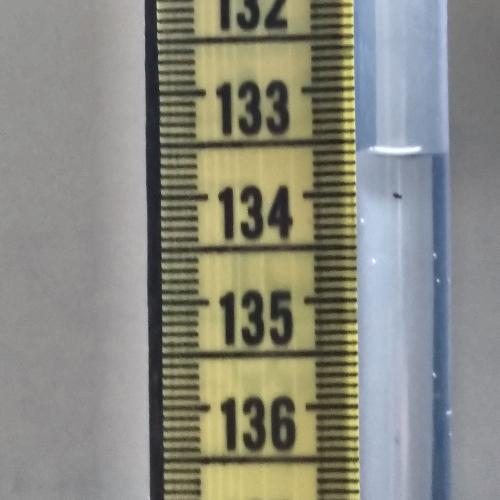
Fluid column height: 133.6 cm